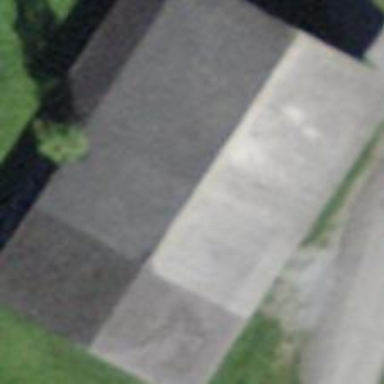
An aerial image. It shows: Barn.